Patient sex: M
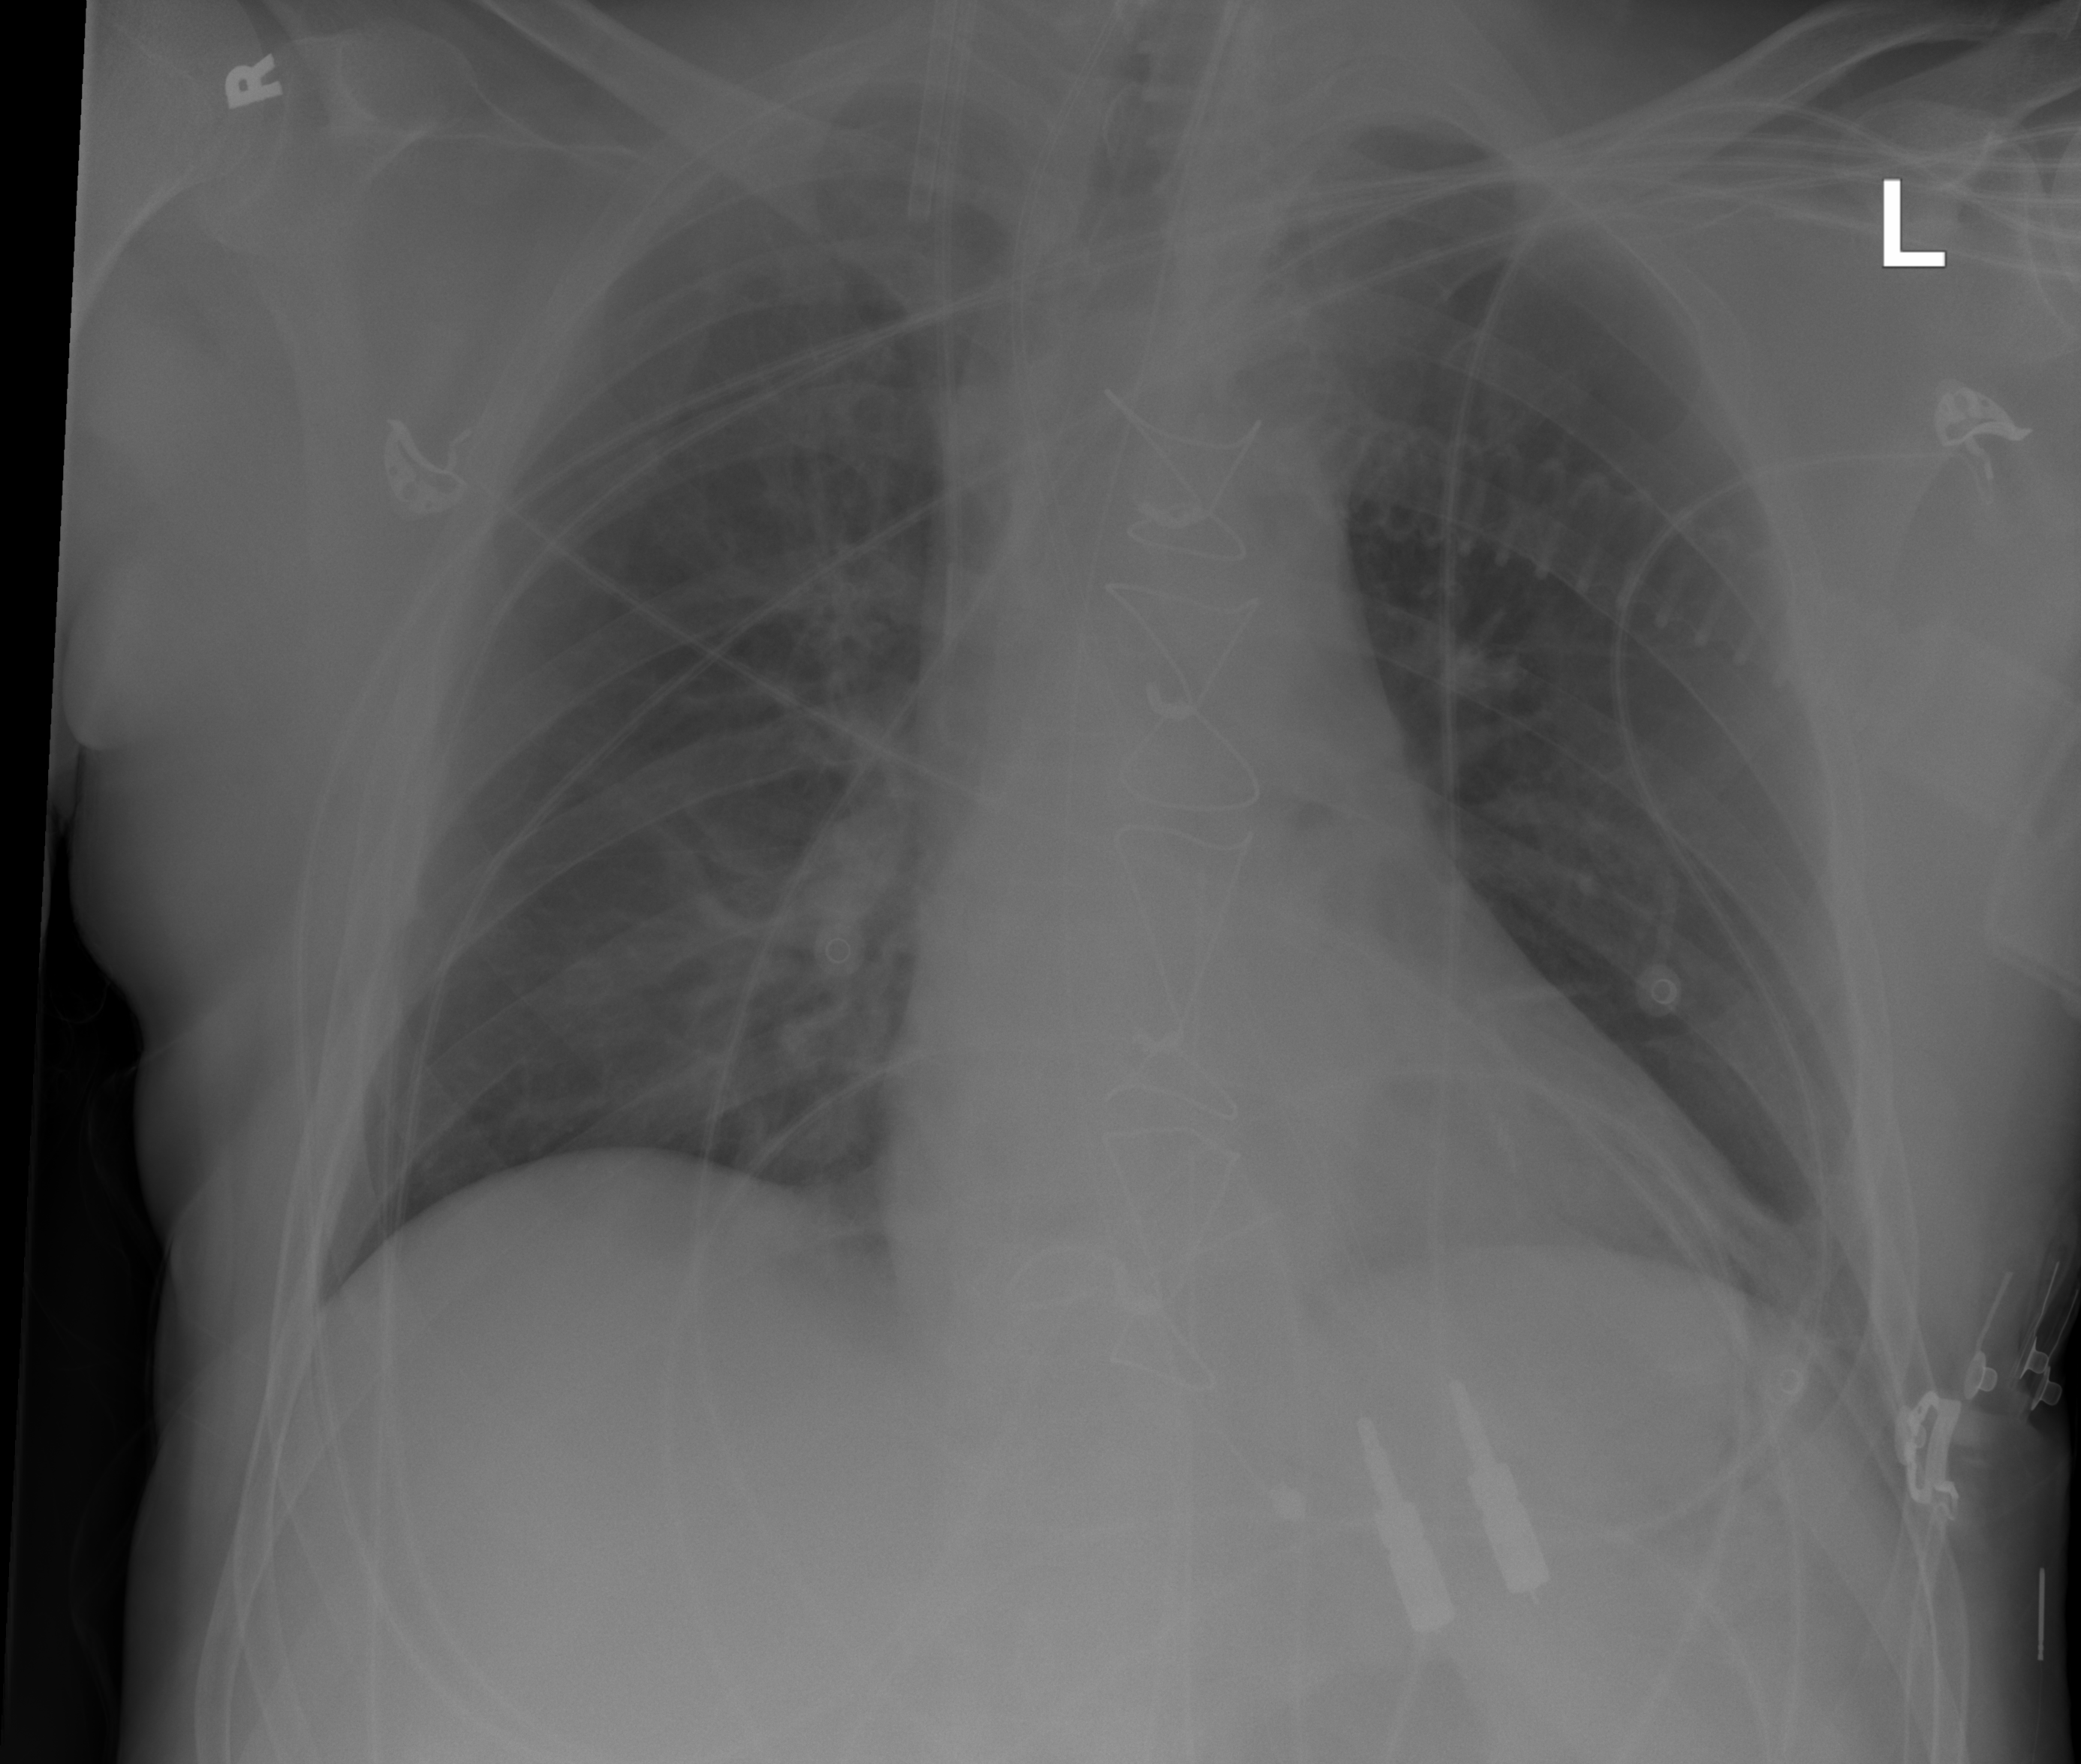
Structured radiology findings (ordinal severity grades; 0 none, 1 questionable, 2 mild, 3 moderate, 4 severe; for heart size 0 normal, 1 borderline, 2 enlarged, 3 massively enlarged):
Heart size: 2
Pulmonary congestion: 2
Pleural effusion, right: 0
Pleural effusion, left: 0
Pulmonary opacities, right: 0
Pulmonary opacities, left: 0
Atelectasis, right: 0
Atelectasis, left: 0